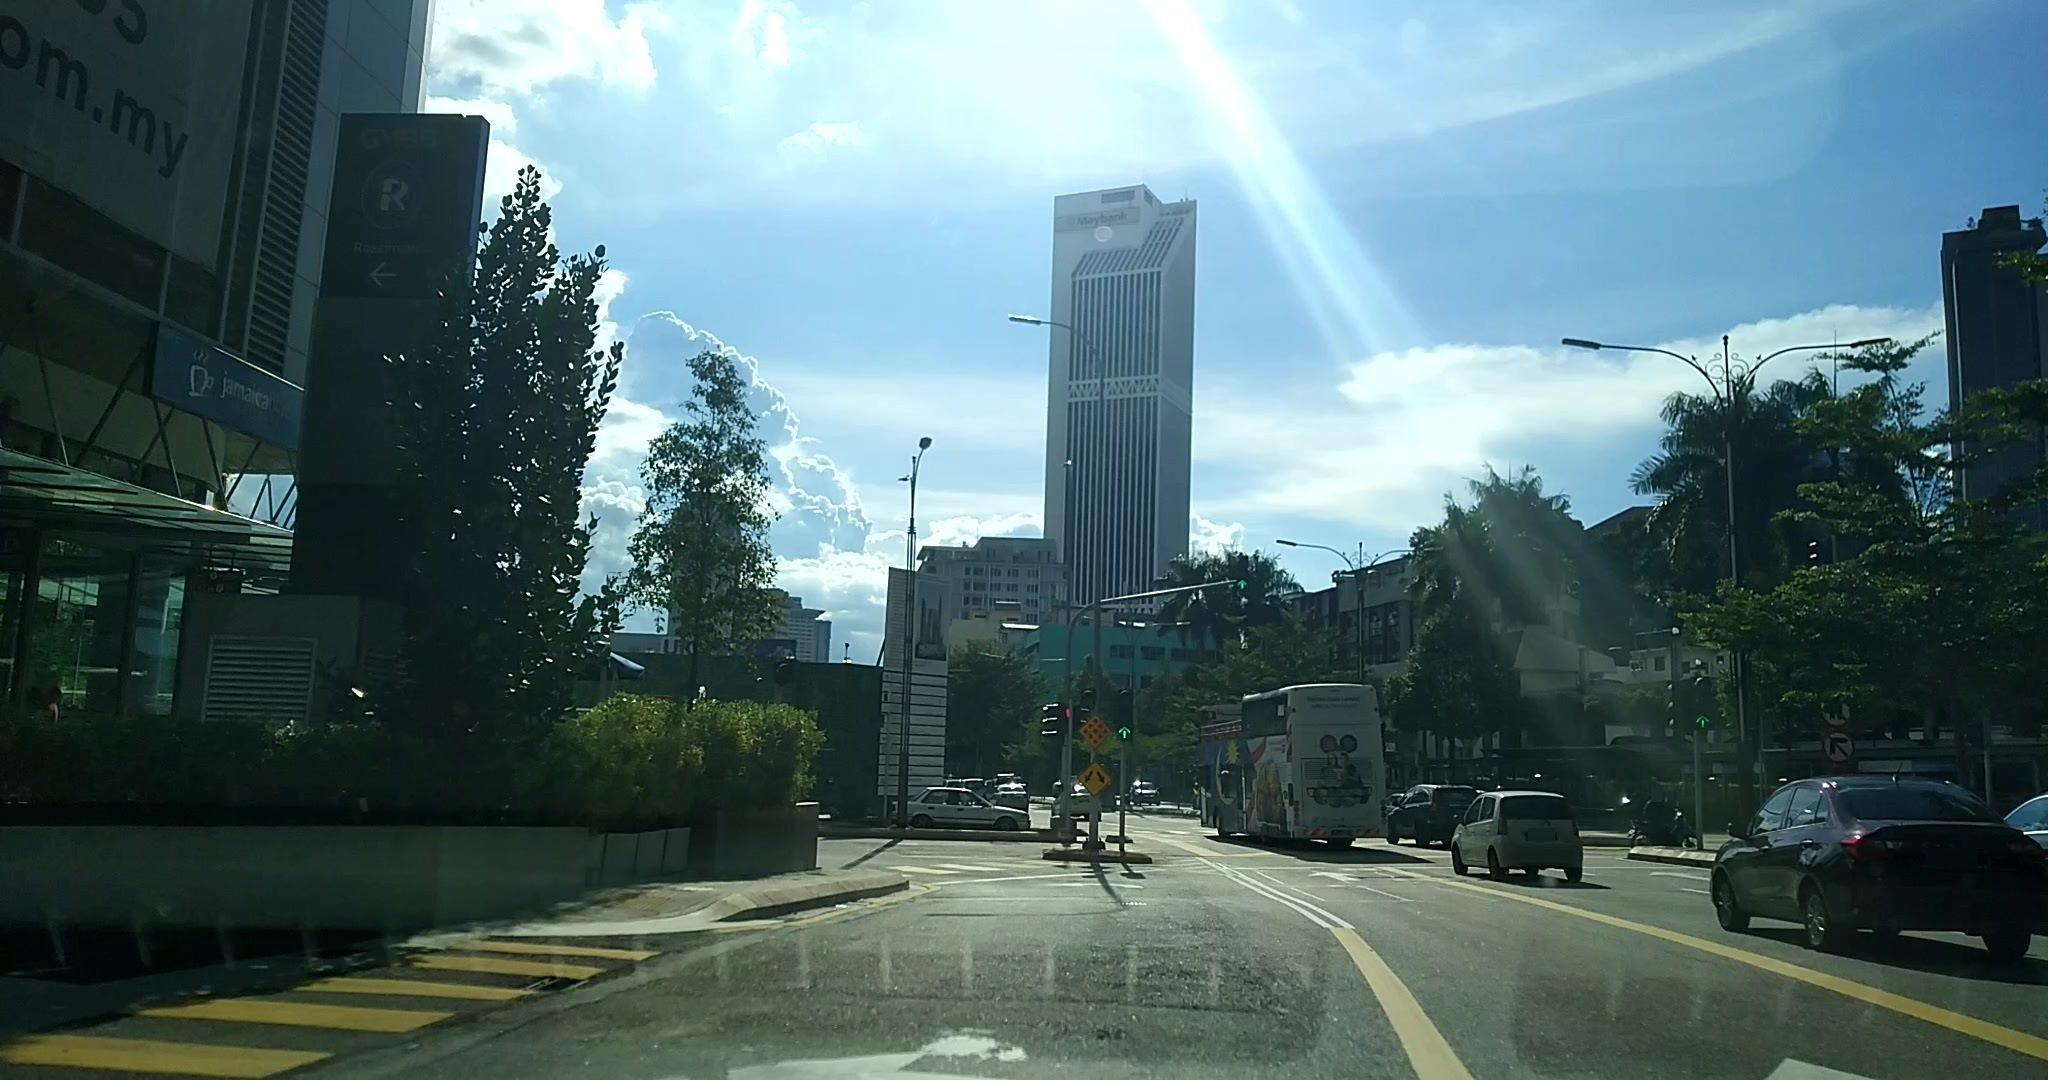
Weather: clear
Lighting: day
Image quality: good
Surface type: driving surface
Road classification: secondary
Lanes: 4
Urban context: urban centre
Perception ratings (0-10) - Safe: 5.65, Lively: 8.1, Beautiful: 2.22, Boring: 1.1, Depressing: 3.71, Wealthy: 8.46